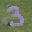
Label: 3